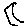
Label: moon